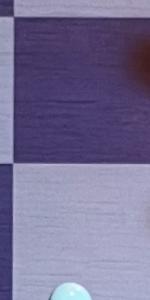
Label: Empty